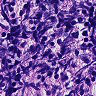
Metastatic tissue present: no